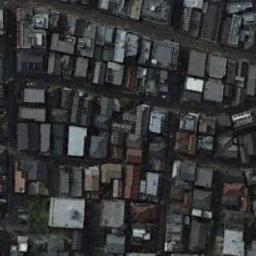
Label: dense_residential